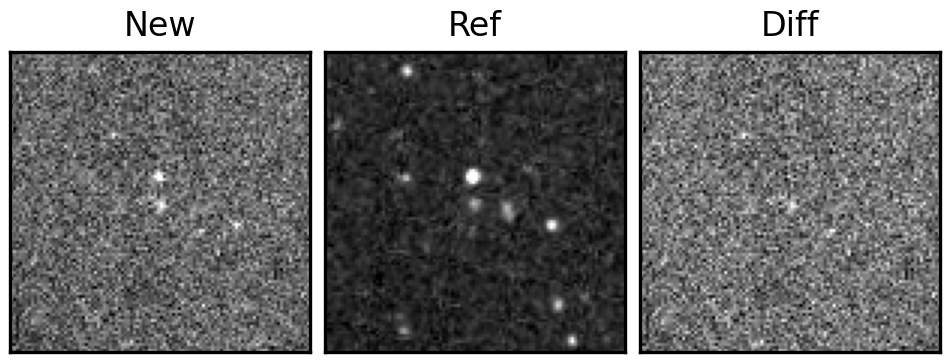
Label: real